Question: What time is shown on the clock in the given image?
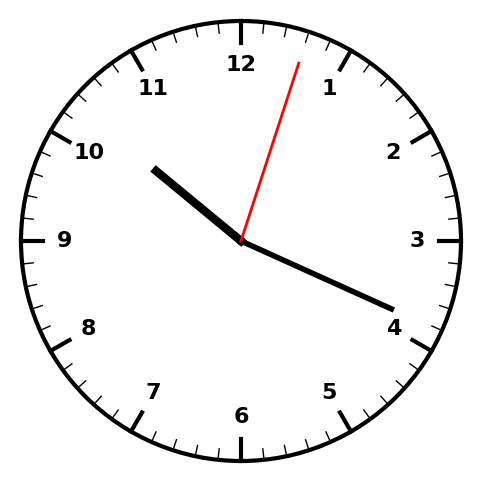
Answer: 10:19:03